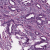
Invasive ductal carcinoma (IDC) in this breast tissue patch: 1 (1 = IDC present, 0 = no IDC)